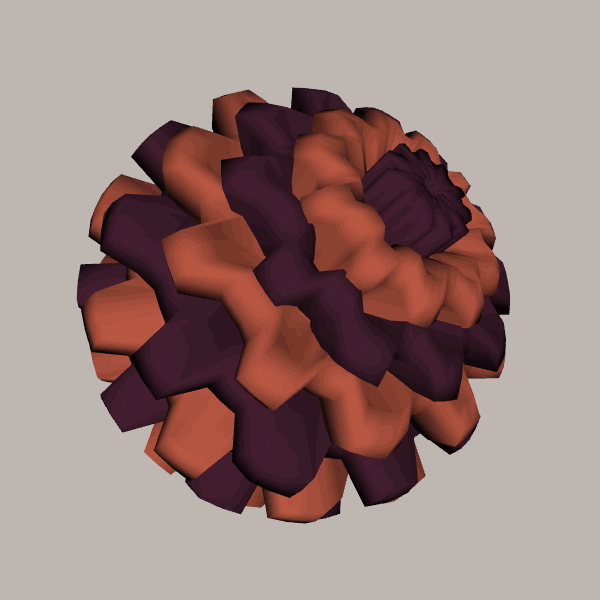
Background: light